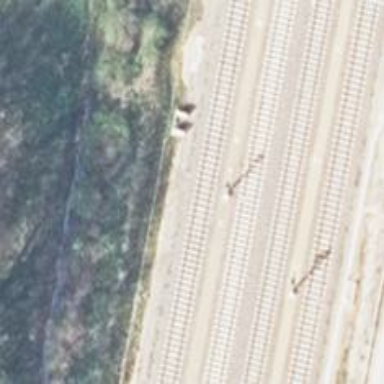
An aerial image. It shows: Railway signal with block marker train protection type.